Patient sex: M
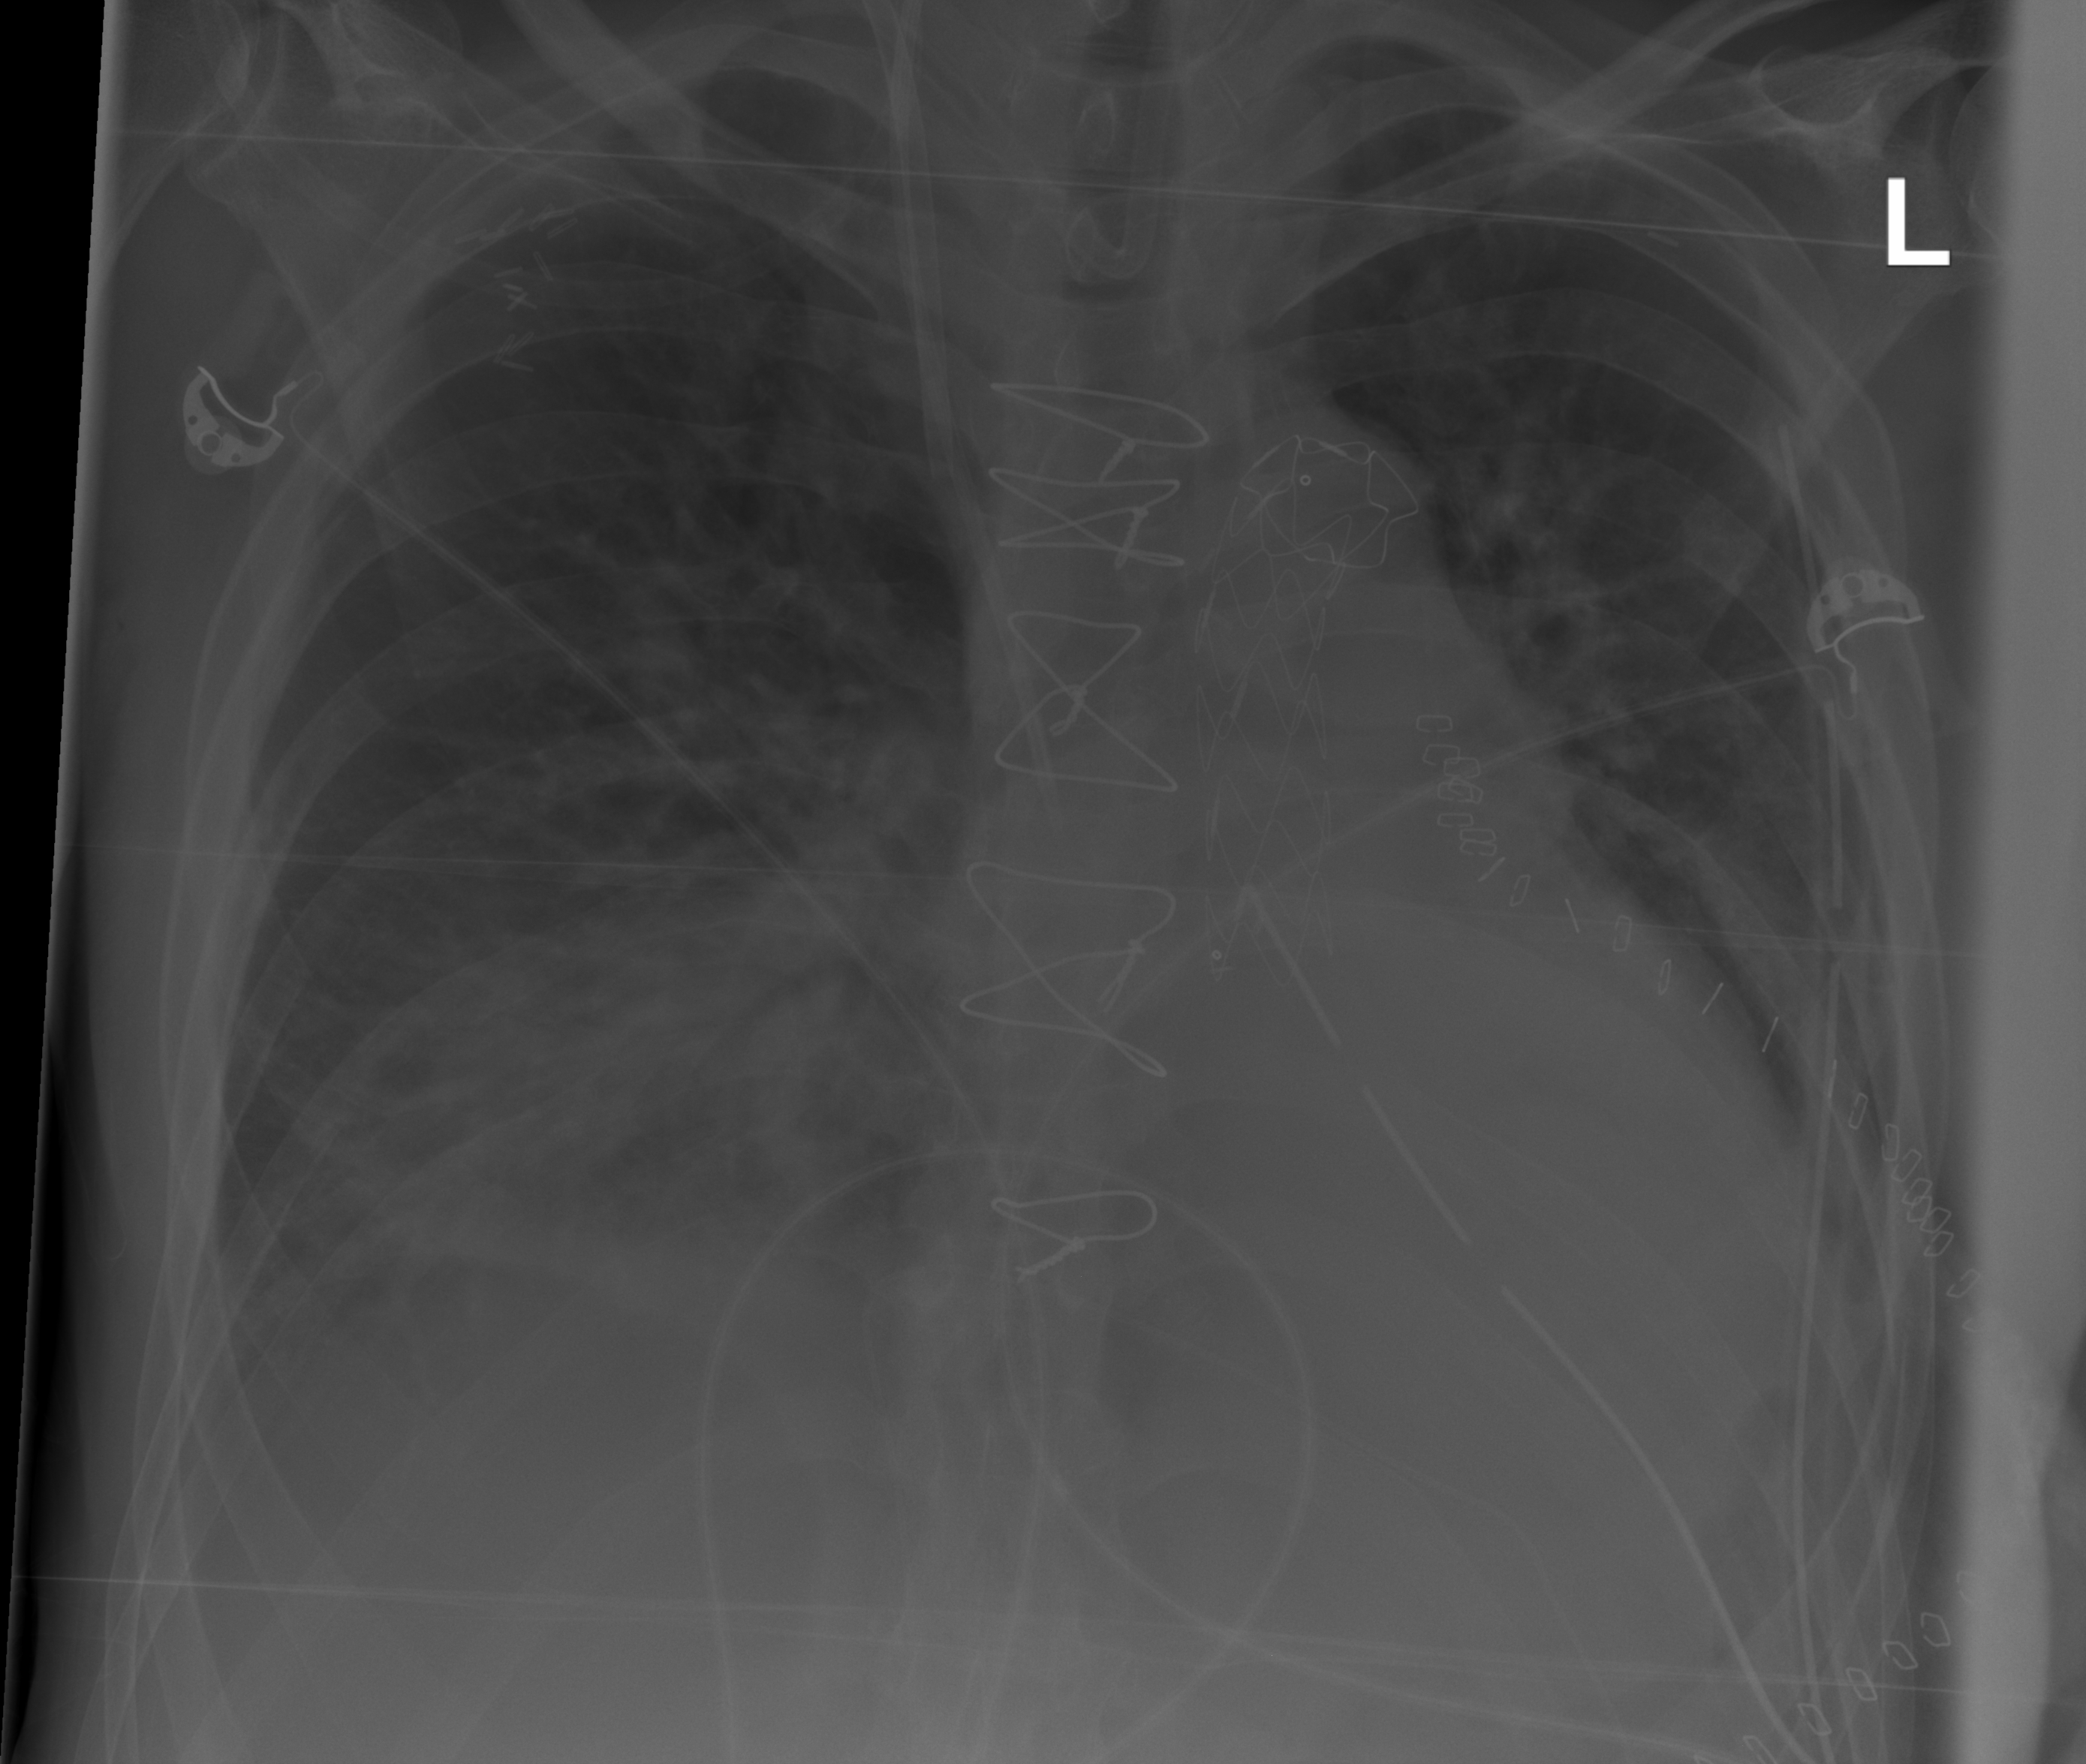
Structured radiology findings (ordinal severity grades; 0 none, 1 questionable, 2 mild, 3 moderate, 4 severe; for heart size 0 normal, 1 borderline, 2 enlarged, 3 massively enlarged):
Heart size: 2
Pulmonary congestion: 2
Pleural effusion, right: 2
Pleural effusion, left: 2
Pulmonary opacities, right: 3
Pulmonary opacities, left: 0
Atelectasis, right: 2
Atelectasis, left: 2